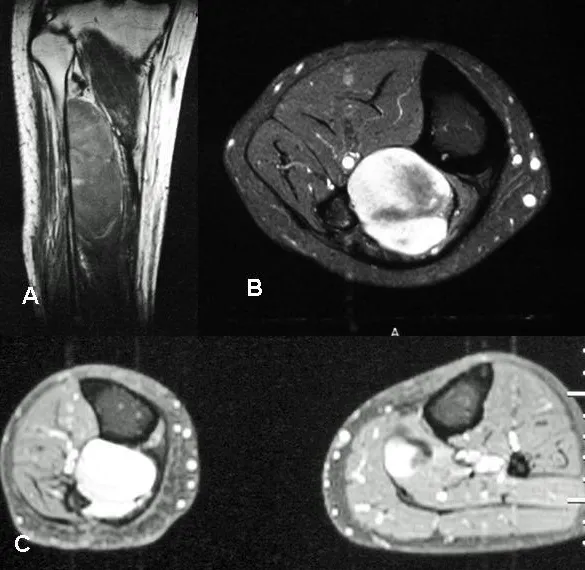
A& B - MR image (longitudinal & transverse) of the right leg showing a large myxoid liposarcoma (Case 3). C) - MR Transverse sections of both legs (Case 3) showing a secondary lesion in the soleus muscle on the left side along with an aggressive recurrence of the primary on the right side.
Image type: radiology (mri)